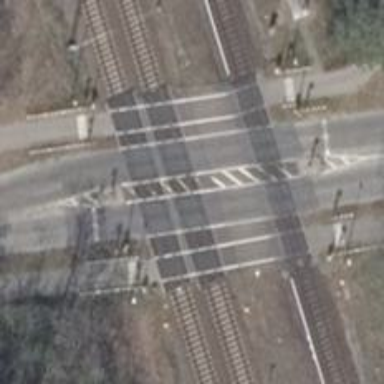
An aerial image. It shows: Level crossing with light signals and saltire markings.